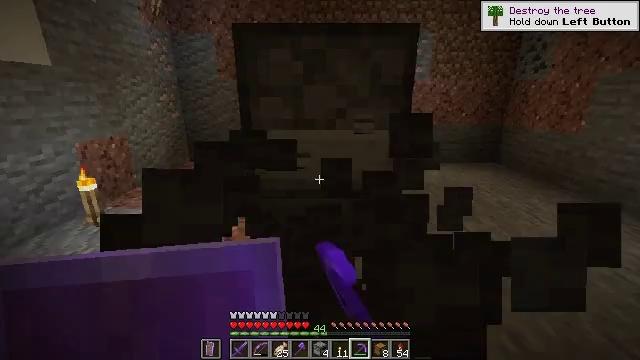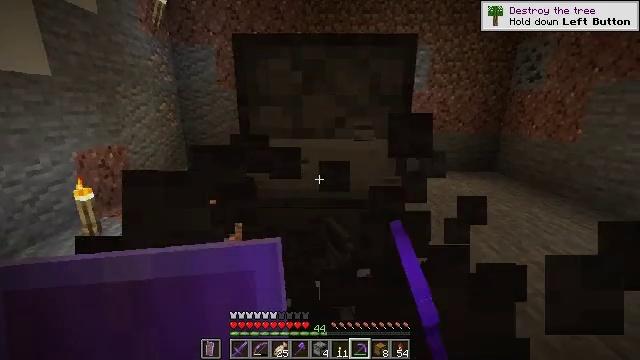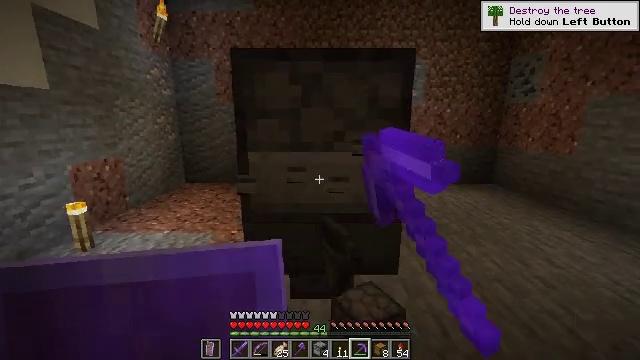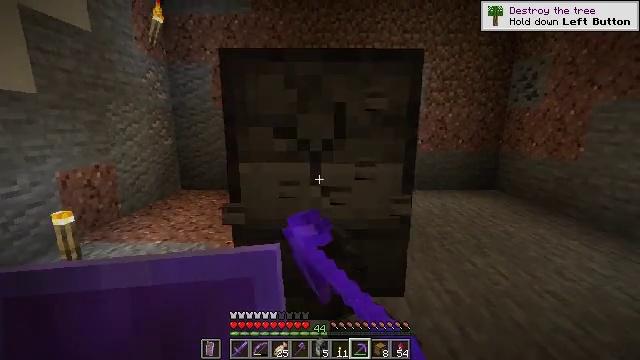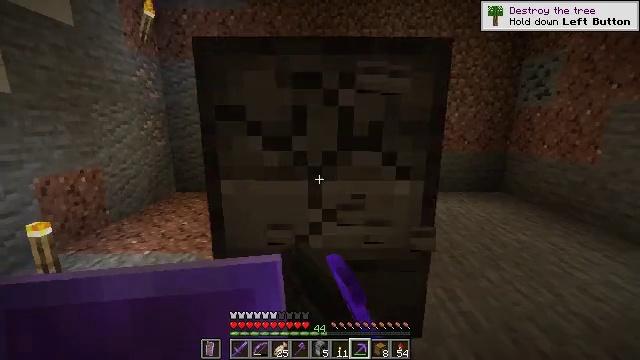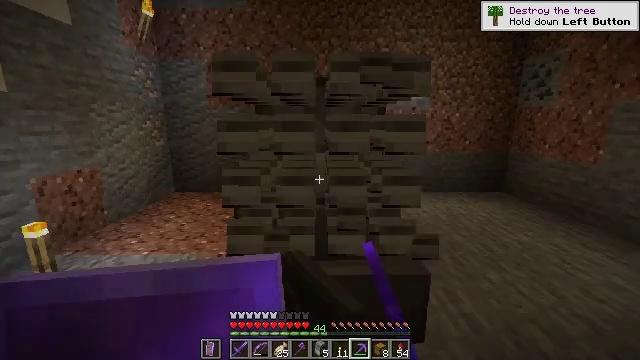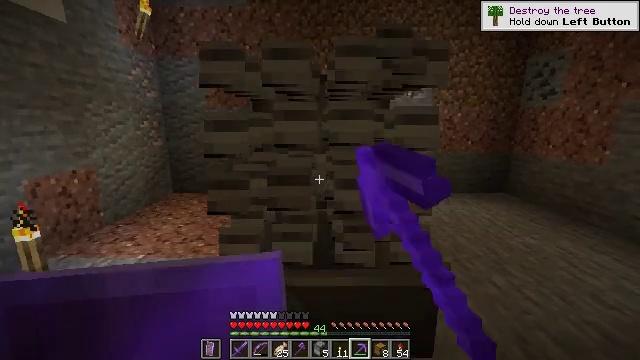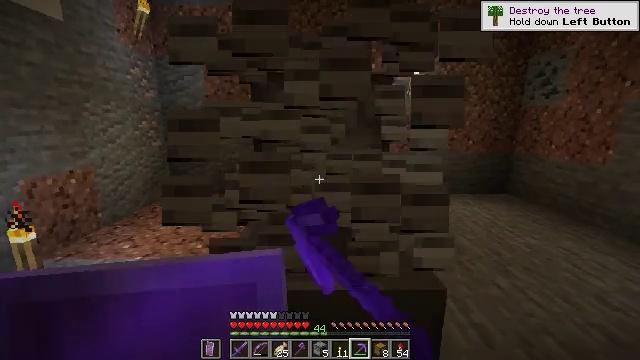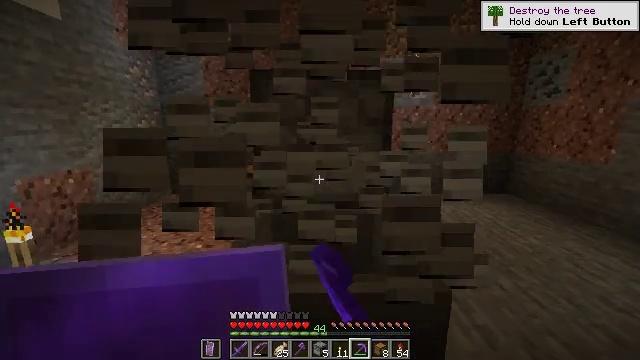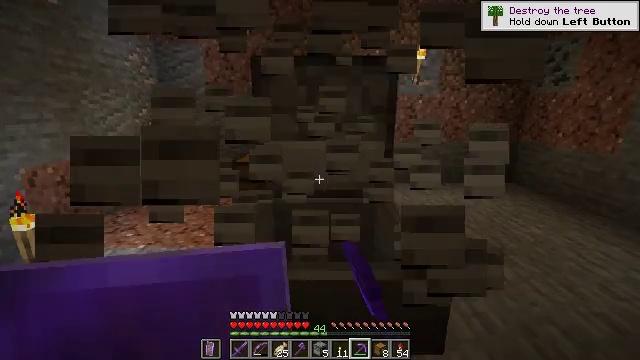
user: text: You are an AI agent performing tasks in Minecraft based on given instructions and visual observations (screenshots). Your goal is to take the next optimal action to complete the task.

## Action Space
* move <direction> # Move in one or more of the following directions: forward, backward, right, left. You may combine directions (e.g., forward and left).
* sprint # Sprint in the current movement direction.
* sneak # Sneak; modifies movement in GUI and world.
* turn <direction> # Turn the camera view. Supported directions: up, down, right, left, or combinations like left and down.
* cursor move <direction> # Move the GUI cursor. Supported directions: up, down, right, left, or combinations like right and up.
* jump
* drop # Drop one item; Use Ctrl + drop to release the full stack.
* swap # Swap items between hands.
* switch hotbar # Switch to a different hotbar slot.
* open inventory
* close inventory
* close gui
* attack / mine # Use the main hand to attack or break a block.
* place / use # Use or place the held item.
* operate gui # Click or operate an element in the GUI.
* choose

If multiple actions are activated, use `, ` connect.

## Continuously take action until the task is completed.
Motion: motion action
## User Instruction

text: Mine the furnace to collect it.
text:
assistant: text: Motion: turn up, attack / mine
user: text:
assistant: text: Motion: move forward, turn up, attack / mine
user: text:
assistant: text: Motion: move forward, attack / mine
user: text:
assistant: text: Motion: move forward, attack / mine
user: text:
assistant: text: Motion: attack / mine
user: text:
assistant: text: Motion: attack / mine
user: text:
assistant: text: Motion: attack / mine
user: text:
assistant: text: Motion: attack / mine
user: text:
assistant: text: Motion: turn down, attack / mine
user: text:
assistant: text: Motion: attack / mine